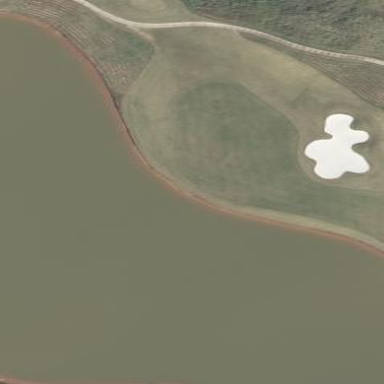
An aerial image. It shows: Water hazard on golf course. The hazard is natural water feature.